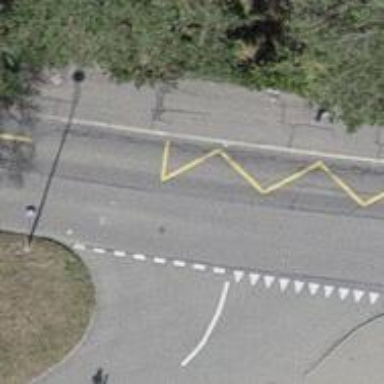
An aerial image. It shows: Bus stop with designated stop position for public transport.